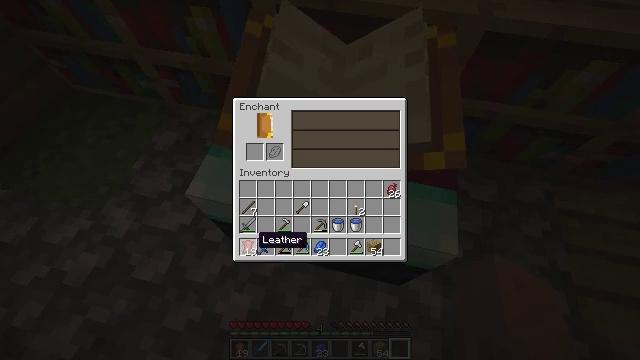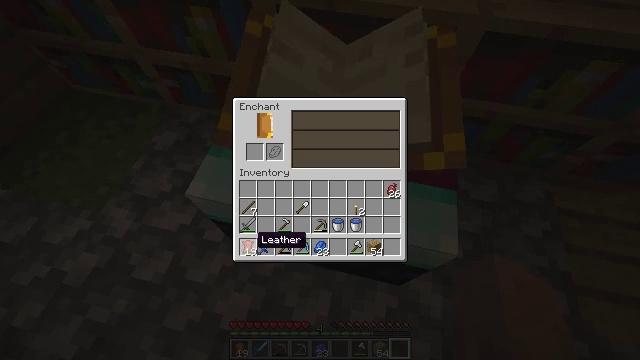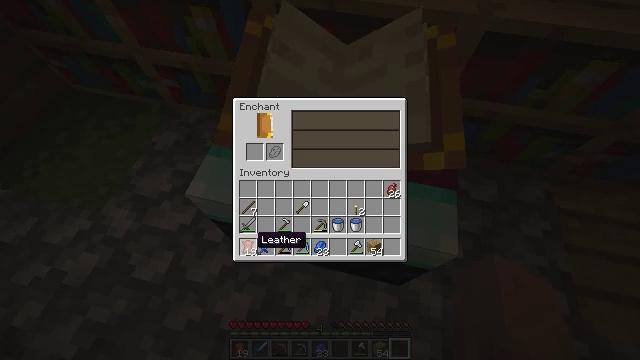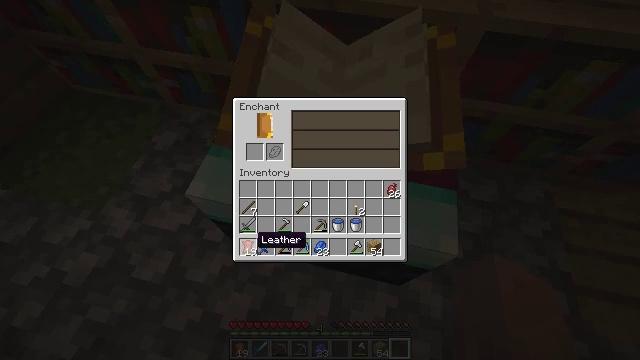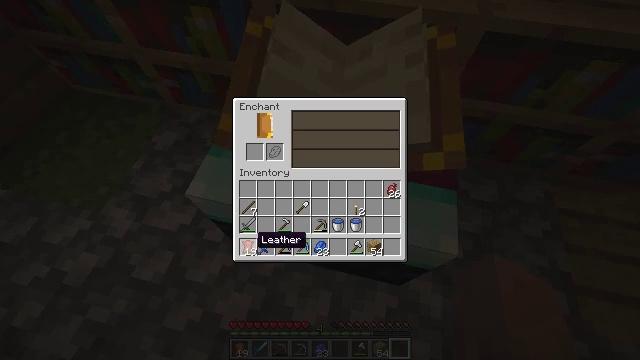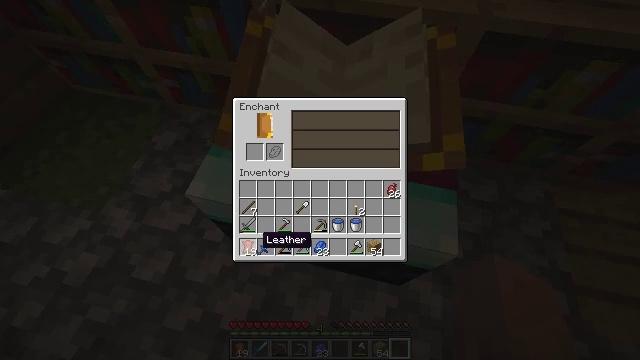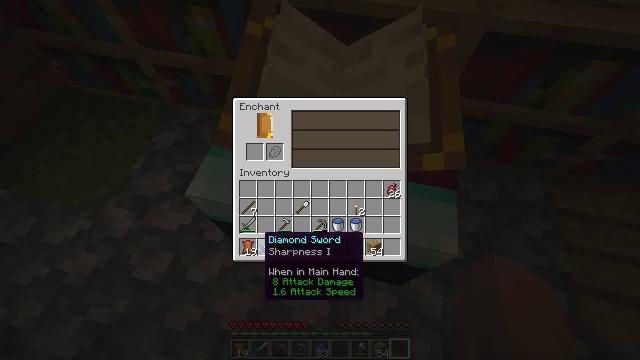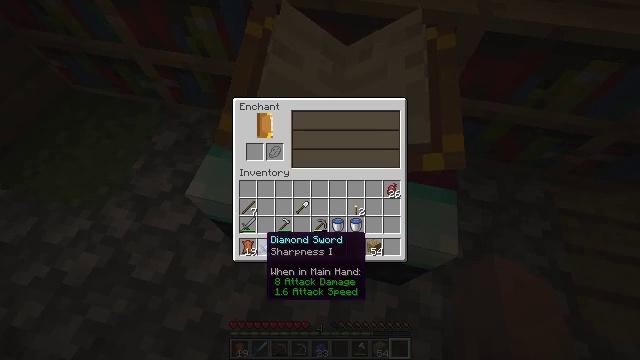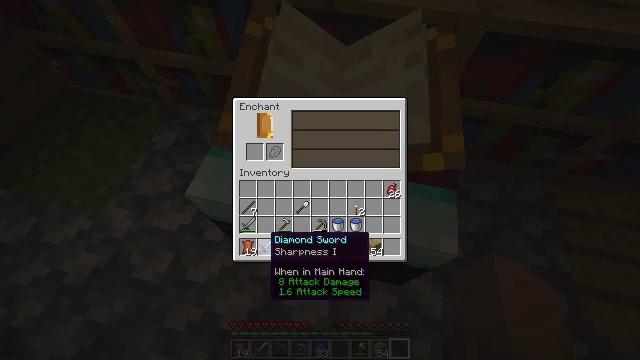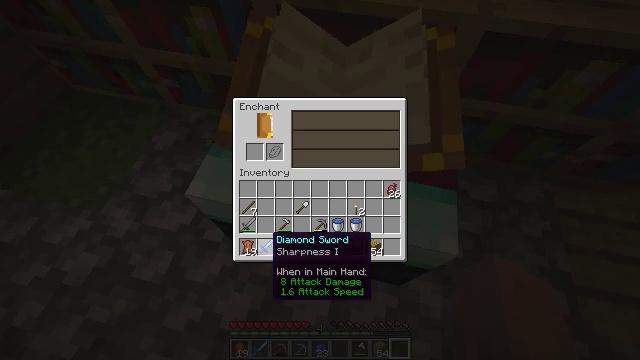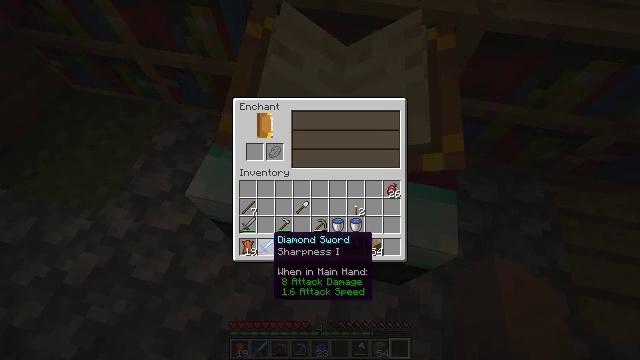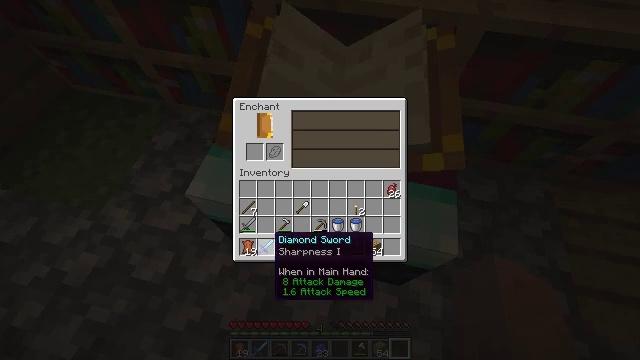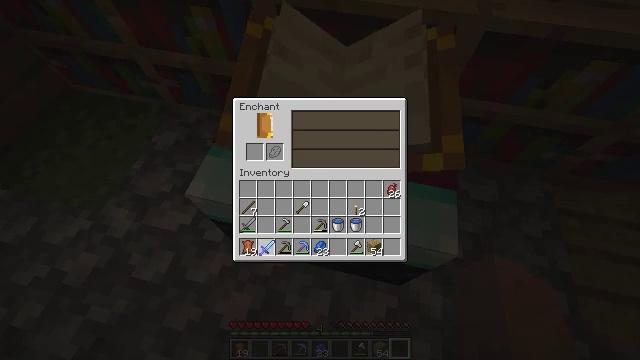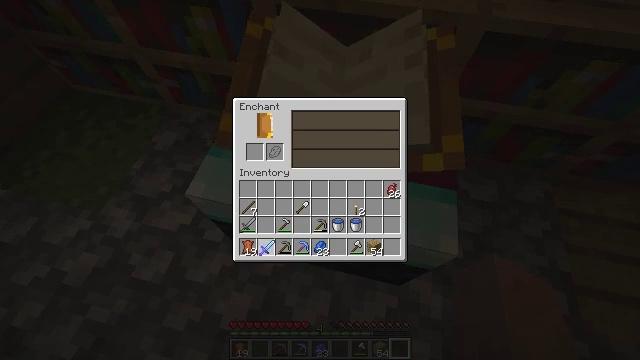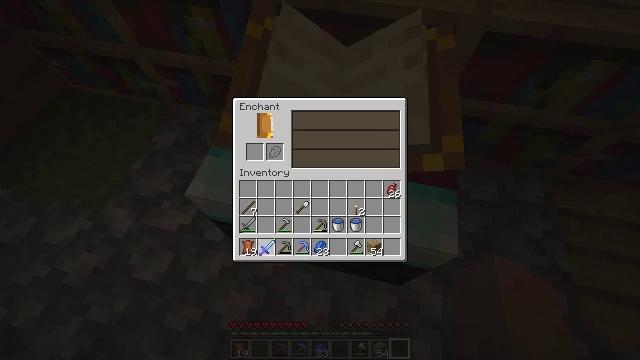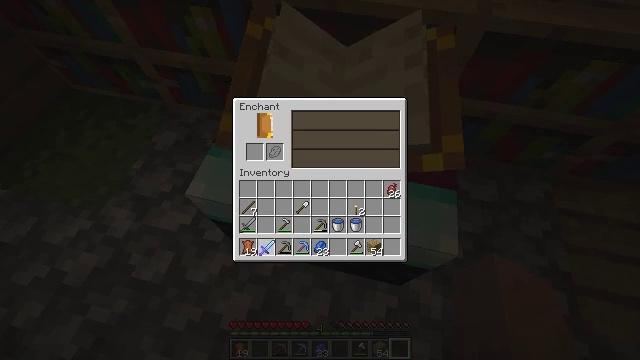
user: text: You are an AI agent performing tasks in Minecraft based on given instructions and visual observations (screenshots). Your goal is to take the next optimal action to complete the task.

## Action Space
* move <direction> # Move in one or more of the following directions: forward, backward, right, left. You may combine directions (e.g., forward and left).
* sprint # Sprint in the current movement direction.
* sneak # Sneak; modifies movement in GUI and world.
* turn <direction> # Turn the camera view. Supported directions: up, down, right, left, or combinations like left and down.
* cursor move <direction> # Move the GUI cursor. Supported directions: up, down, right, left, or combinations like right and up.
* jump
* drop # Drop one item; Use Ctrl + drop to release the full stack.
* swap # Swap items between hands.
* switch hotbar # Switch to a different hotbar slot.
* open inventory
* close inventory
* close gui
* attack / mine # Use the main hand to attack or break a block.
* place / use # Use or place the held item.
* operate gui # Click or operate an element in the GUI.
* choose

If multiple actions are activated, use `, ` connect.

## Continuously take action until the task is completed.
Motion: motion action
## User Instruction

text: Break the bookshelf for books.
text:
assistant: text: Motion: no_op
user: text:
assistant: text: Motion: no_op
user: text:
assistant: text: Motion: no_op
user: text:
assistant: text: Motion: no_op
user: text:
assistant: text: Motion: no_op
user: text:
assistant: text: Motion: no_op
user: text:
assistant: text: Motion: no_op
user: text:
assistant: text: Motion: no_op
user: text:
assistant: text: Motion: no_op
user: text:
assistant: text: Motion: no_op
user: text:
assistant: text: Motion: no_op
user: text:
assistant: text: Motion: operate gui
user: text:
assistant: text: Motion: operate gui
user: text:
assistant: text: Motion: operate gui
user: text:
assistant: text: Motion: no_op
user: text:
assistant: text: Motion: no_op
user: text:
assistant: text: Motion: cursor move up
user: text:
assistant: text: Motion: cursor move up
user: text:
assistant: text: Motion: cursor move left and up
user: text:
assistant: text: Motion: cursor move up
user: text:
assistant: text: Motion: no_op
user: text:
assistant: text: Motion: no_op
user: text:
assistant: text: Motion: no_op
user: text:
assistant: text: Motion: no_op
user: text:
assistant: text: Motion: no_op
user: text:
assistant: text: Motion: no_op
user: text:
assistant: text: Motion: no_op
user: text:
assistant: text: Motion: operate gui
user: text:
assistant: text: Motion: operate gui
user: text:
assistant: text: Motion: operate gui